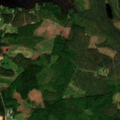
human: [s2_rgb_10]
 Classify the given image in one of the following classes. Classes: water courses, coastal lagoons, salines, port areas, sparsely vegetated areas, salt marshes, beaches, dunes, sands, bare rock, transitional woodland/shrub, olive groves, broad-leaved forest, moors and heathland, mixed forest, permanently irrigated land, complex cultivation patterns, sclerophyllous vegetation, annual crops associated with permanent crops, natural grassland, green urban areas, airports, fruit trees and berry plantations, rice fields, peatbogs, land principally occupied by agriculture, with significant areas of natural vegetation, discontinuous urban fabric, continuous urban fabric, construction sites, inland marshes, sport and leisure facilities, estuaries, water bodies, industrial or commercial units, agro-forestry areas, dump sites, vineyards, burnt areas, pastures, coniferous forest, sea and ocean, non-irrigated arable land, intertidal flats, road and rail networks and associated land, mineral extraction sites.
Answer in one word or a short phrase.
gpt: coniferous forest, mixed forest, water bodies